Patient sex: M
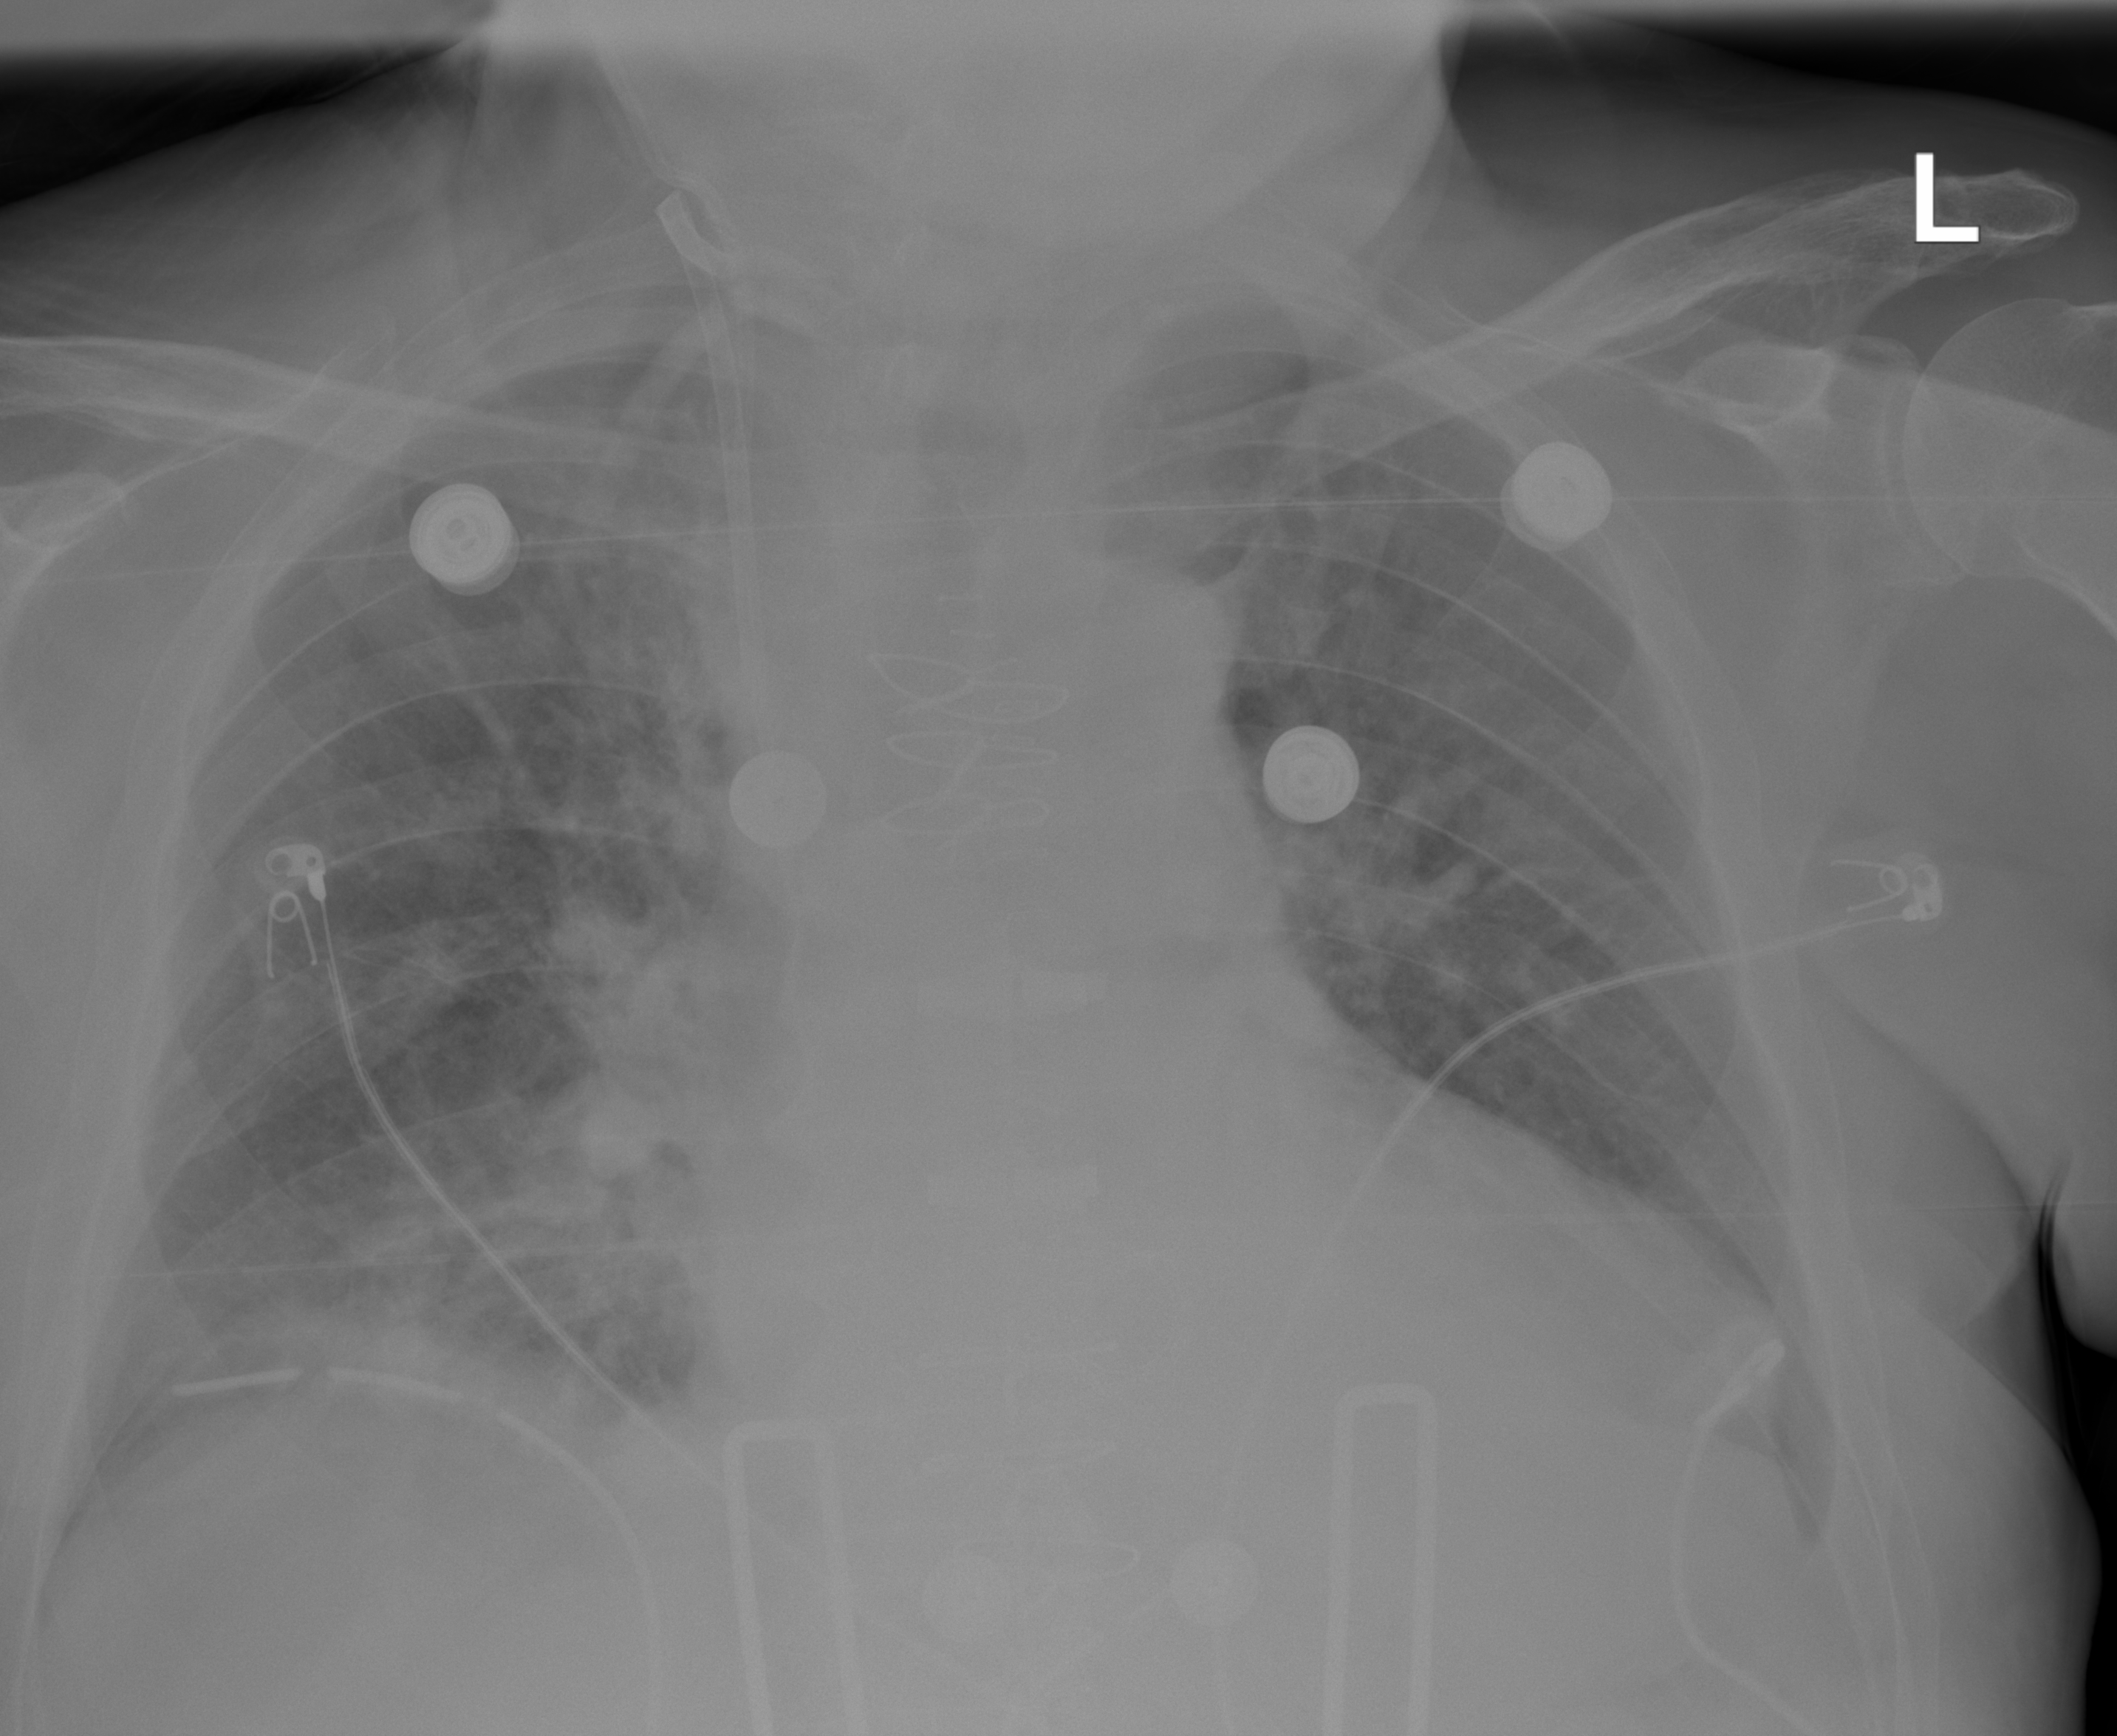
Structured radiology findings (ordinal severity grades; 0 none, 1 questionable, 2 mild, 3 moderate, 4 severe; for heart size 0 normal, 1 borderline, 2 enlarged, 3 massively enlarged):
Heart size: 2
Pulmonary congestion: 2
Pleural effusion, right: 0
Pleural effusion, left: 0
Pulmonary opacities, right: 2
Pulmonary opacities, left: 0
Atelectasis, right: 2
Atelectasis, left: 2